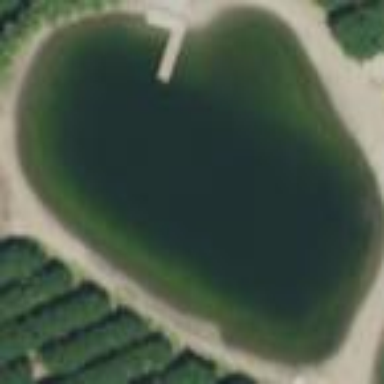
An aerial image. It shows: Pond surrounded by natural water.